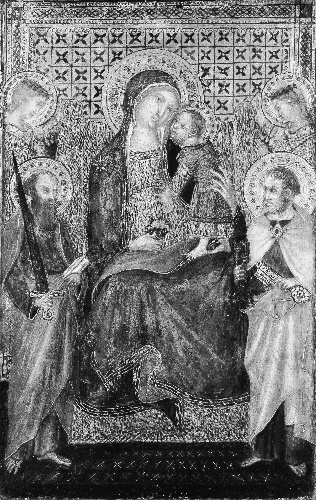
Title: Madonna and Child Enthroned with Saints Peter and Paul and Angels
Artist: Lippo Vanni (Lippo Vanni di Giovanni)
Artist bio: Italian, Sienese, active 1341–75
Object type: Painting
Classification: Paintings
Medium: Tempera on wood, gold ground
Dimensions: Overall, with engaged frame, 13 1/8 x 8 5/8 in. (33.3 x 21.9 cm); painted surface 11 3/4 x 7 3/8 in. (29.8 x 18.7 cm)
Department: European Paintings
Credit line: The Friedsam Collection, Bequest of Michael Friedsam, 1931
Accession year: 1932
Repository: Metropolitan Museum of Art, New York, NY
Tags: Madonna and Child|Saint Paul|Saint Peter|Angels